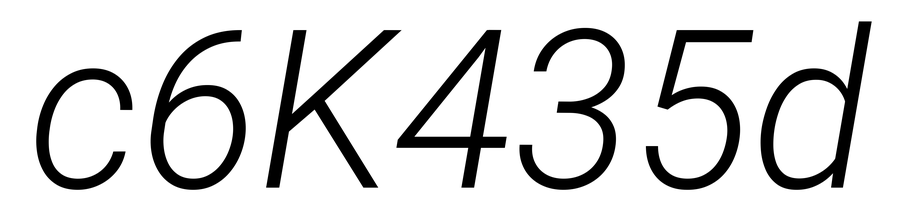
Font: Roboto-Italic_Light_Italic